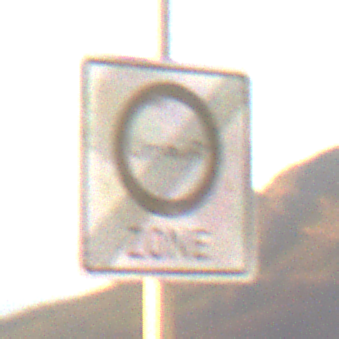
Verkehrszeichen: EndeUmweltzone
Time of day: SunriseSunset
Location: Outdoor (RoadRail)
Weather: PartlyCloudy
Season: NotSpecified
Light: Natural